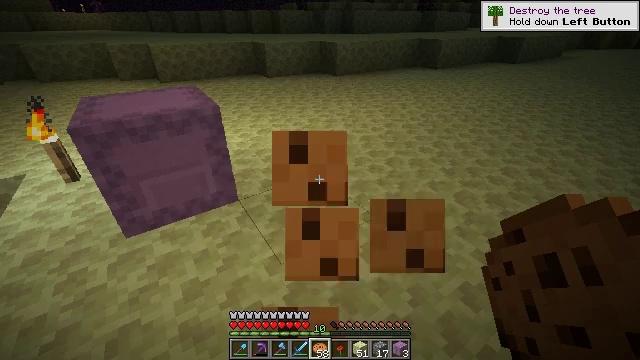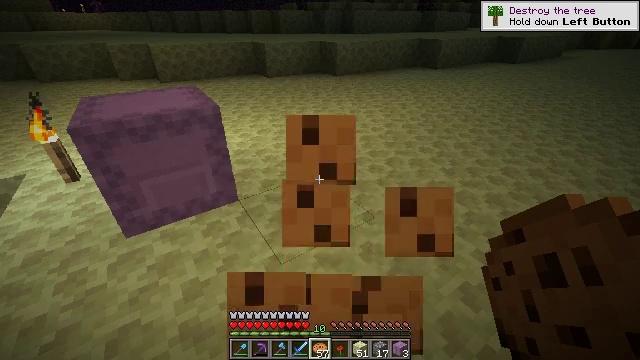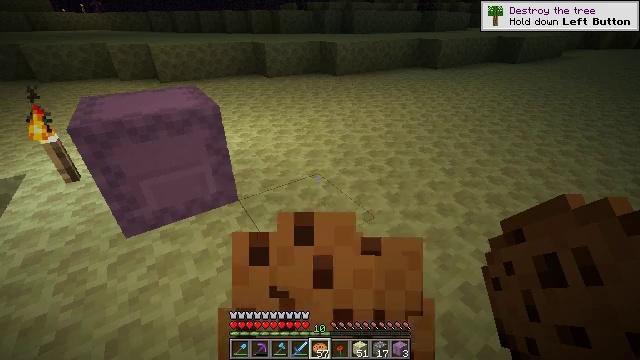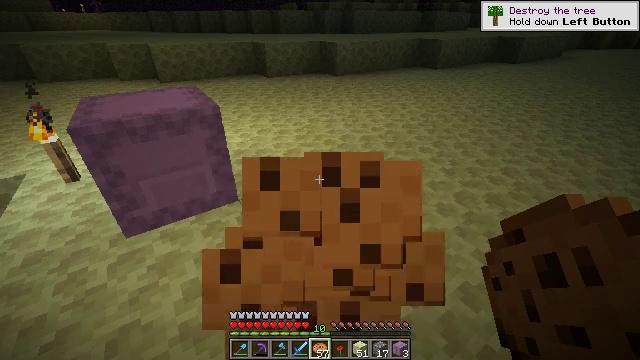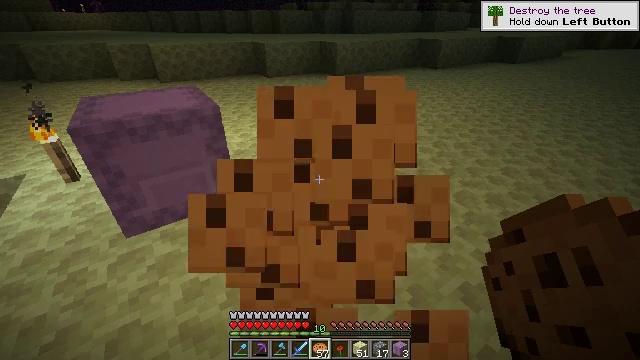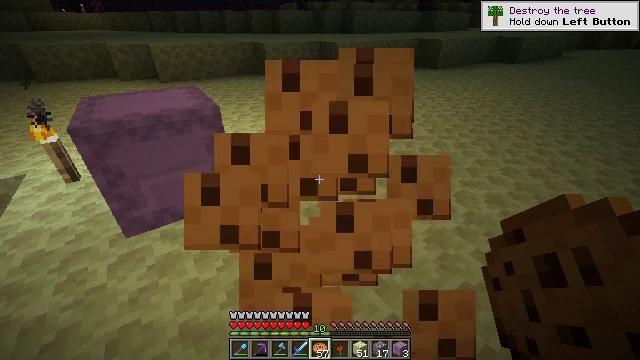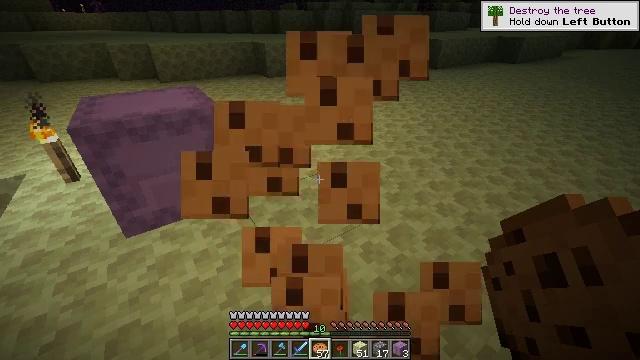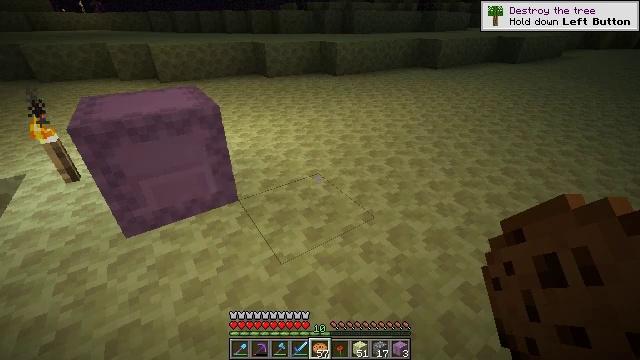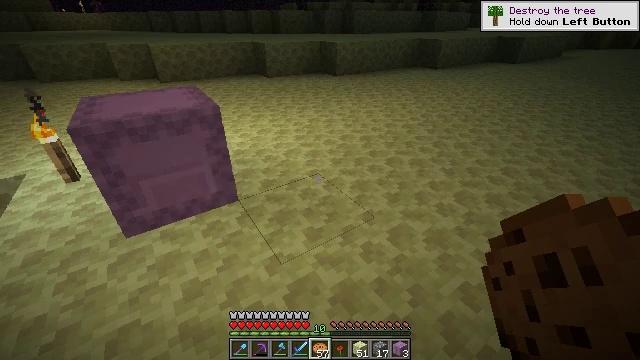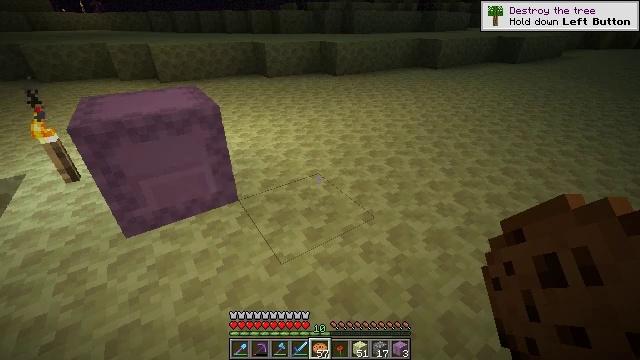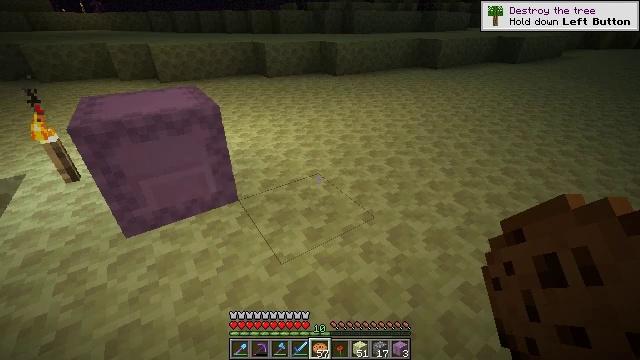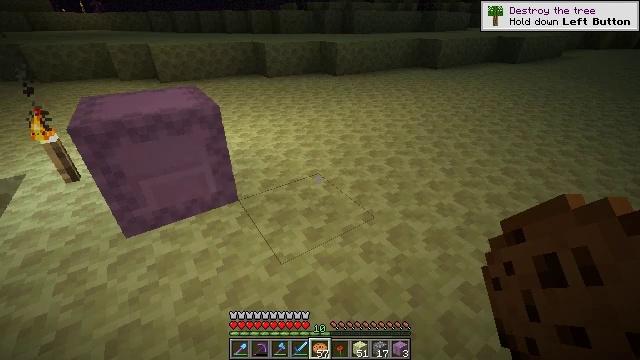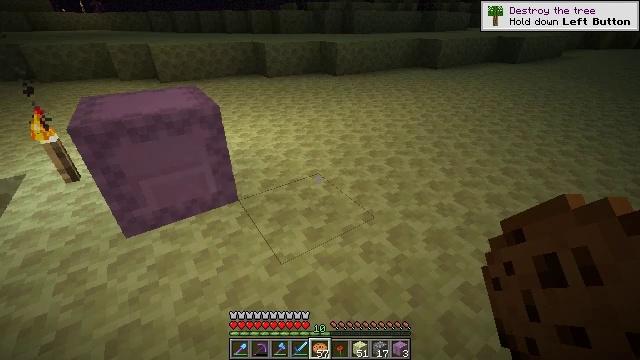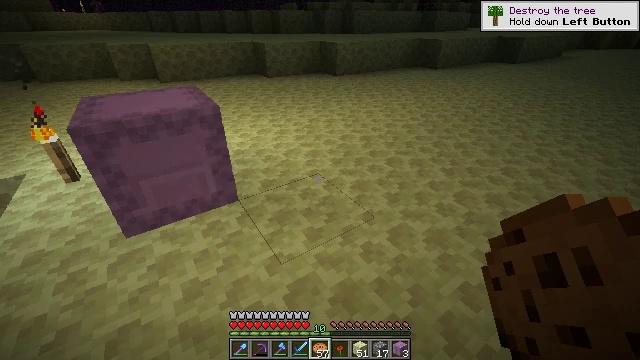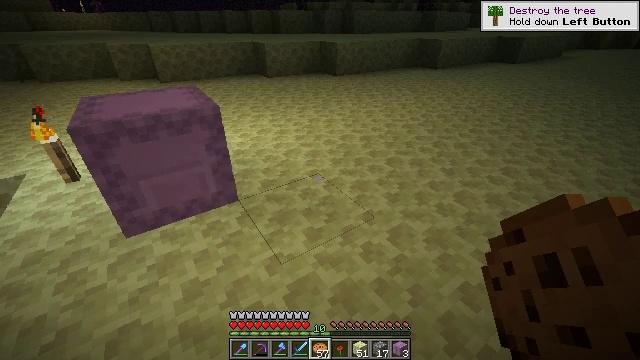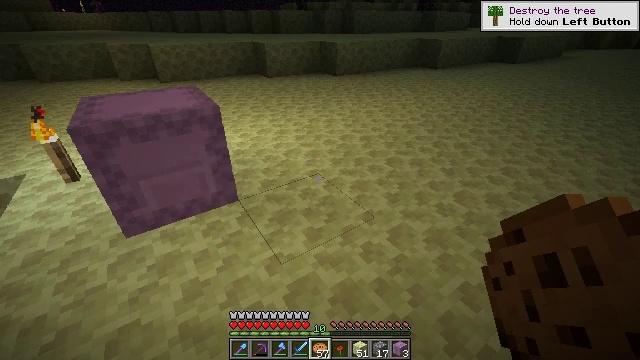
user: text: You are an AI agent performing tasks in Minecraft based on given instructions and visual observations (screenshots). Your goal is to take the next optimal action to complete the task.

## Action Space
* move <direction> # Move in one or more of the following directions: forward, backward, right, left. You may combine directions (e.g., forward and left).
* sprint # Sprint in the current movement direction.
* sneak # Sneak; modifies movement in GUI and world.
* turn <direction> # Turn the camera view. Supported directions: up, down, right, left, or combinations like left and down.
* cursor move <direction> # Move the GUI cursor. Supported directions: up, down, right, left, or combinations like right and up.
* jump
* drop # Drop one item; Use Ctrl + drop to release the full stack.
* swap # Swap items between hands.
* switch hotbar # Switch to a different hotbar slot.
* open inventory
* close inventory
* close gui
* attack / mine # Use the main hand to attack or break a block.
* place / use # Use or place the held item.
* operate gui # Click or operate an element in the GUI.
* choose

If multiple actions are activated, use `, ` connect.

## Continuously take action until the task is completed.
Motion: motion action
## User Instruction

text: Mine the shulker box.
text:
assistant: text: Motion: use / place
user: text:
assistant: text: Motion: use / place
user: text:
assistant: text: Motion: use / place
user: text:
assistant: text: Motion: use / place
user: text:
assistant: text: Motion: use / place
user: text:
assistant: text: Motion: use / place
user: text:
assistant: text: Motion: use / place
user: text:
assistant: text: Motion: use / place
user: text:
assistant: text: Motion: use / place
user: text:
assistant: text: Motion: use / place
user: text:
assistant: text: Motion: use / place
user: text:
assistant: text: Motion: use / place
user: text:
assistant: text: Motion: use / place
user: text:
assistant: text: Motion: use / place
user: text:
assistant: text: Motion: use / place
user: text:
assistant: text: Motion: use / place
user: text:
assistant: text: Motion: use / place
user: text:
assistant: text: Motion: use / place
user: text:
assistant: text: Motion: use / place
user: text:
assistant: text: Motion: use / place
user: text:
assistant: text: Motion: use / place
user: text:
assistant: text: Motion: use / place
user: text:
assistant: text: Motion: use / place
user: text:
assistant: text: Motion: use / place
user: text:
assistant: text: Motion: use / place
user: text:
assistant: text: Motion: use / place
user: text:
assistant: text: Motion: use / place
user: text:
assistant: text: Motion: use / place
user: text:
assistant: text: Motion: use / place
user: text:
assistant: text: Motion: use / place